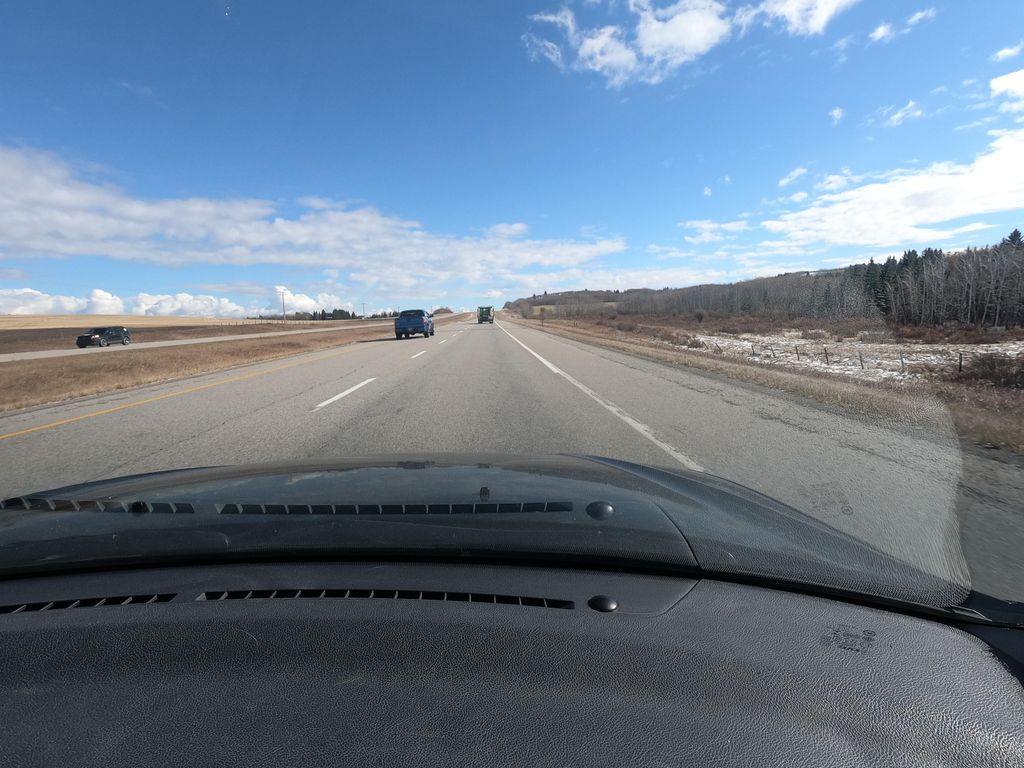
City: calgary